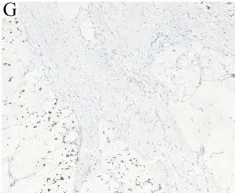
Pathological features of the lesion. (G) Weak positivity for Syn (x100).
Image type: pathology (immunostaining)